Question: I'll start by showing what I'am trying to do with a picture, please take a look

As you can see I have three buttons that are in the main activity, when i press BTN_1 i want the fragment to initialize an activity lets call it Activity_A that has it's own layout and functions, same with BTN_2 and BTN_3 , each button starts a different activity, the buttons are static, they stay there forever.
Basically its one activity that is static that hold inside it a dynamic fragment that is dynamically changed to different activity's
I'm kind of lost here so any help would be more than thankful: tutorials,Code example,hints
Thanks a lot.
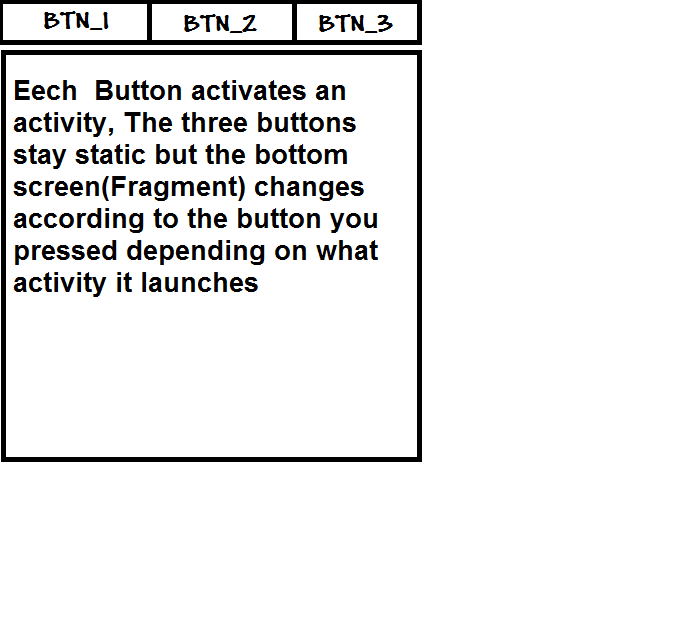
Answer: Assuming you are using API11+, I think you will be well served by the "Action Bar with Tabbed Navigation" pattern. Google explains this pattern <URL>, complete with example code.
If you need to support versions older than Honeycomb, you can do the same thing with <URL>.
The basic idea is that you have a single activity with tabs that are automatically placed appropriately based on screen size. When a tab is hit, you can handle and respond by loading an appropriate Fragment into the content area of your app.